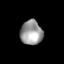
Tissue: lung
Cell type: T cells
Senescence score: 0.2287
Nuclear area (px): 531
Mean DAPI intensity: 153.945